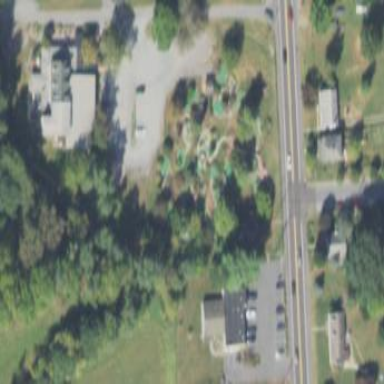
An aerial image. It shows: Miniature golf leisure land.